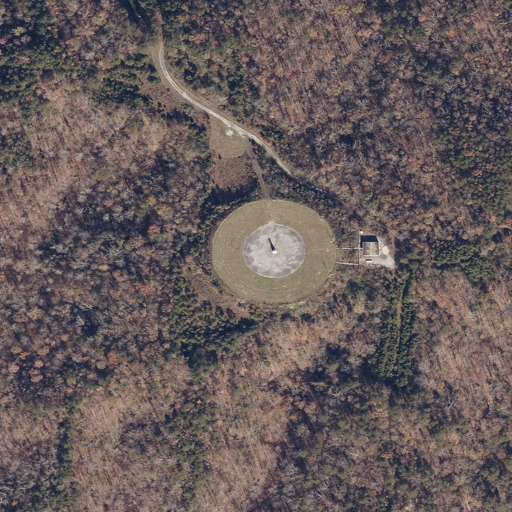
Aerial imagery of mountain in Alabama named Crocker Mountain containing deciduous forest, evergreen forest, mixed forest, shrub, pasture, and low intensity development